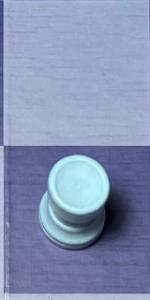
Label: Rook_White